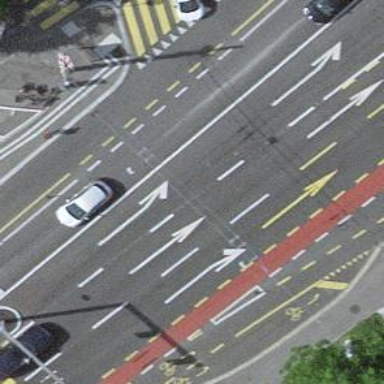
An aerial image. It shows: Secondary road with asphalt surface. There is trolley wire present. The road also has designated lane for cycling in both directions.